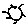
Label: sun